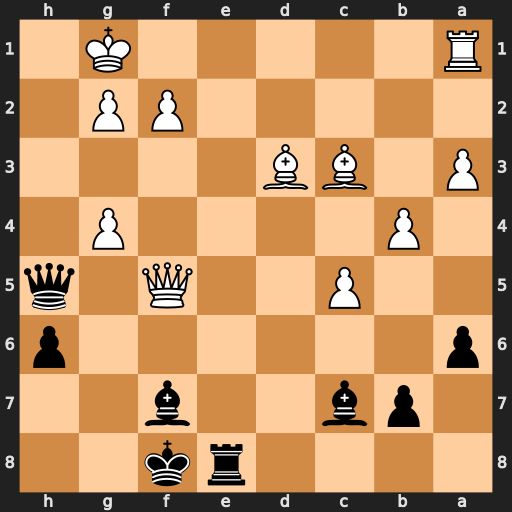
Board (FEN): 4rk2/1pb2b2/p6p/2P2Q1q/1P4P1/P1BB4/5PP1/R5K1
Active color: b
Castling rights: -
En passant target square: -
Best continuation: Qh2+ Kf1 Qh1#